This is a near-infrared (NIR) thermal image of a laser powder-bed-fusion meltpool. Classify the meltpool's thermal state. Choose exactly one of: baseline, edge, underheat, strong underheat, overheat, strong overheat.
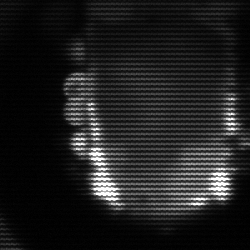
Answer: baseline